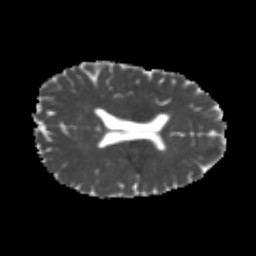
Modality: MD
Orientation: axial
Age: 21
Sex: male
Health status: healthy
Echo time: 0.074 s